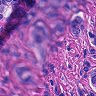
Metastatic tissue present: yes